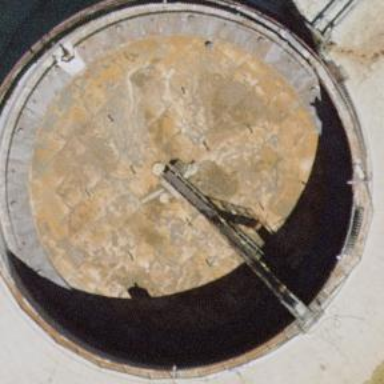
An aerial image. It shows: Storage tank that is man-made.